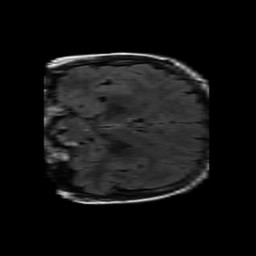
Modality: FLAIR
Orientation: coronal
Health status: ill
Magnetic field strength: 3 T